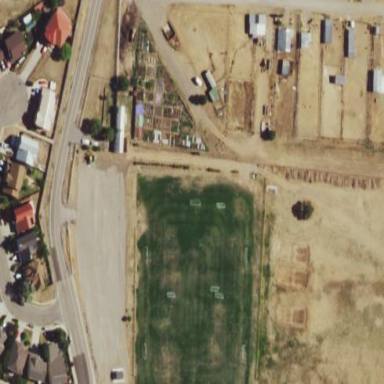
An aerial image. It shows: Soccer pitch for leisure land activities.